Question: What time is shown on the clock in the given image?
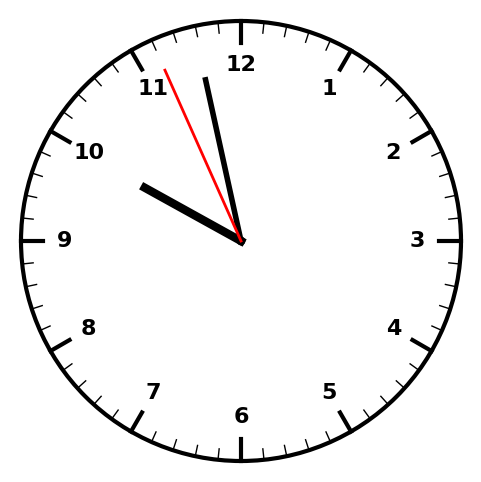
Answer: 09:57:56